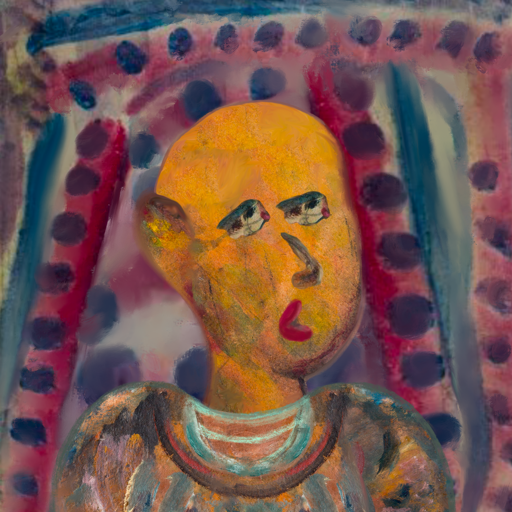
Background: HillGirl, Head And Neck Side: Gypsy_Mother, Face Side: Pipe, Bust: Boggyland, Hair Side: Blank, Head Accessory: Blank, Second Necklace: Blank, Necklace: Blank, Baby: Blank